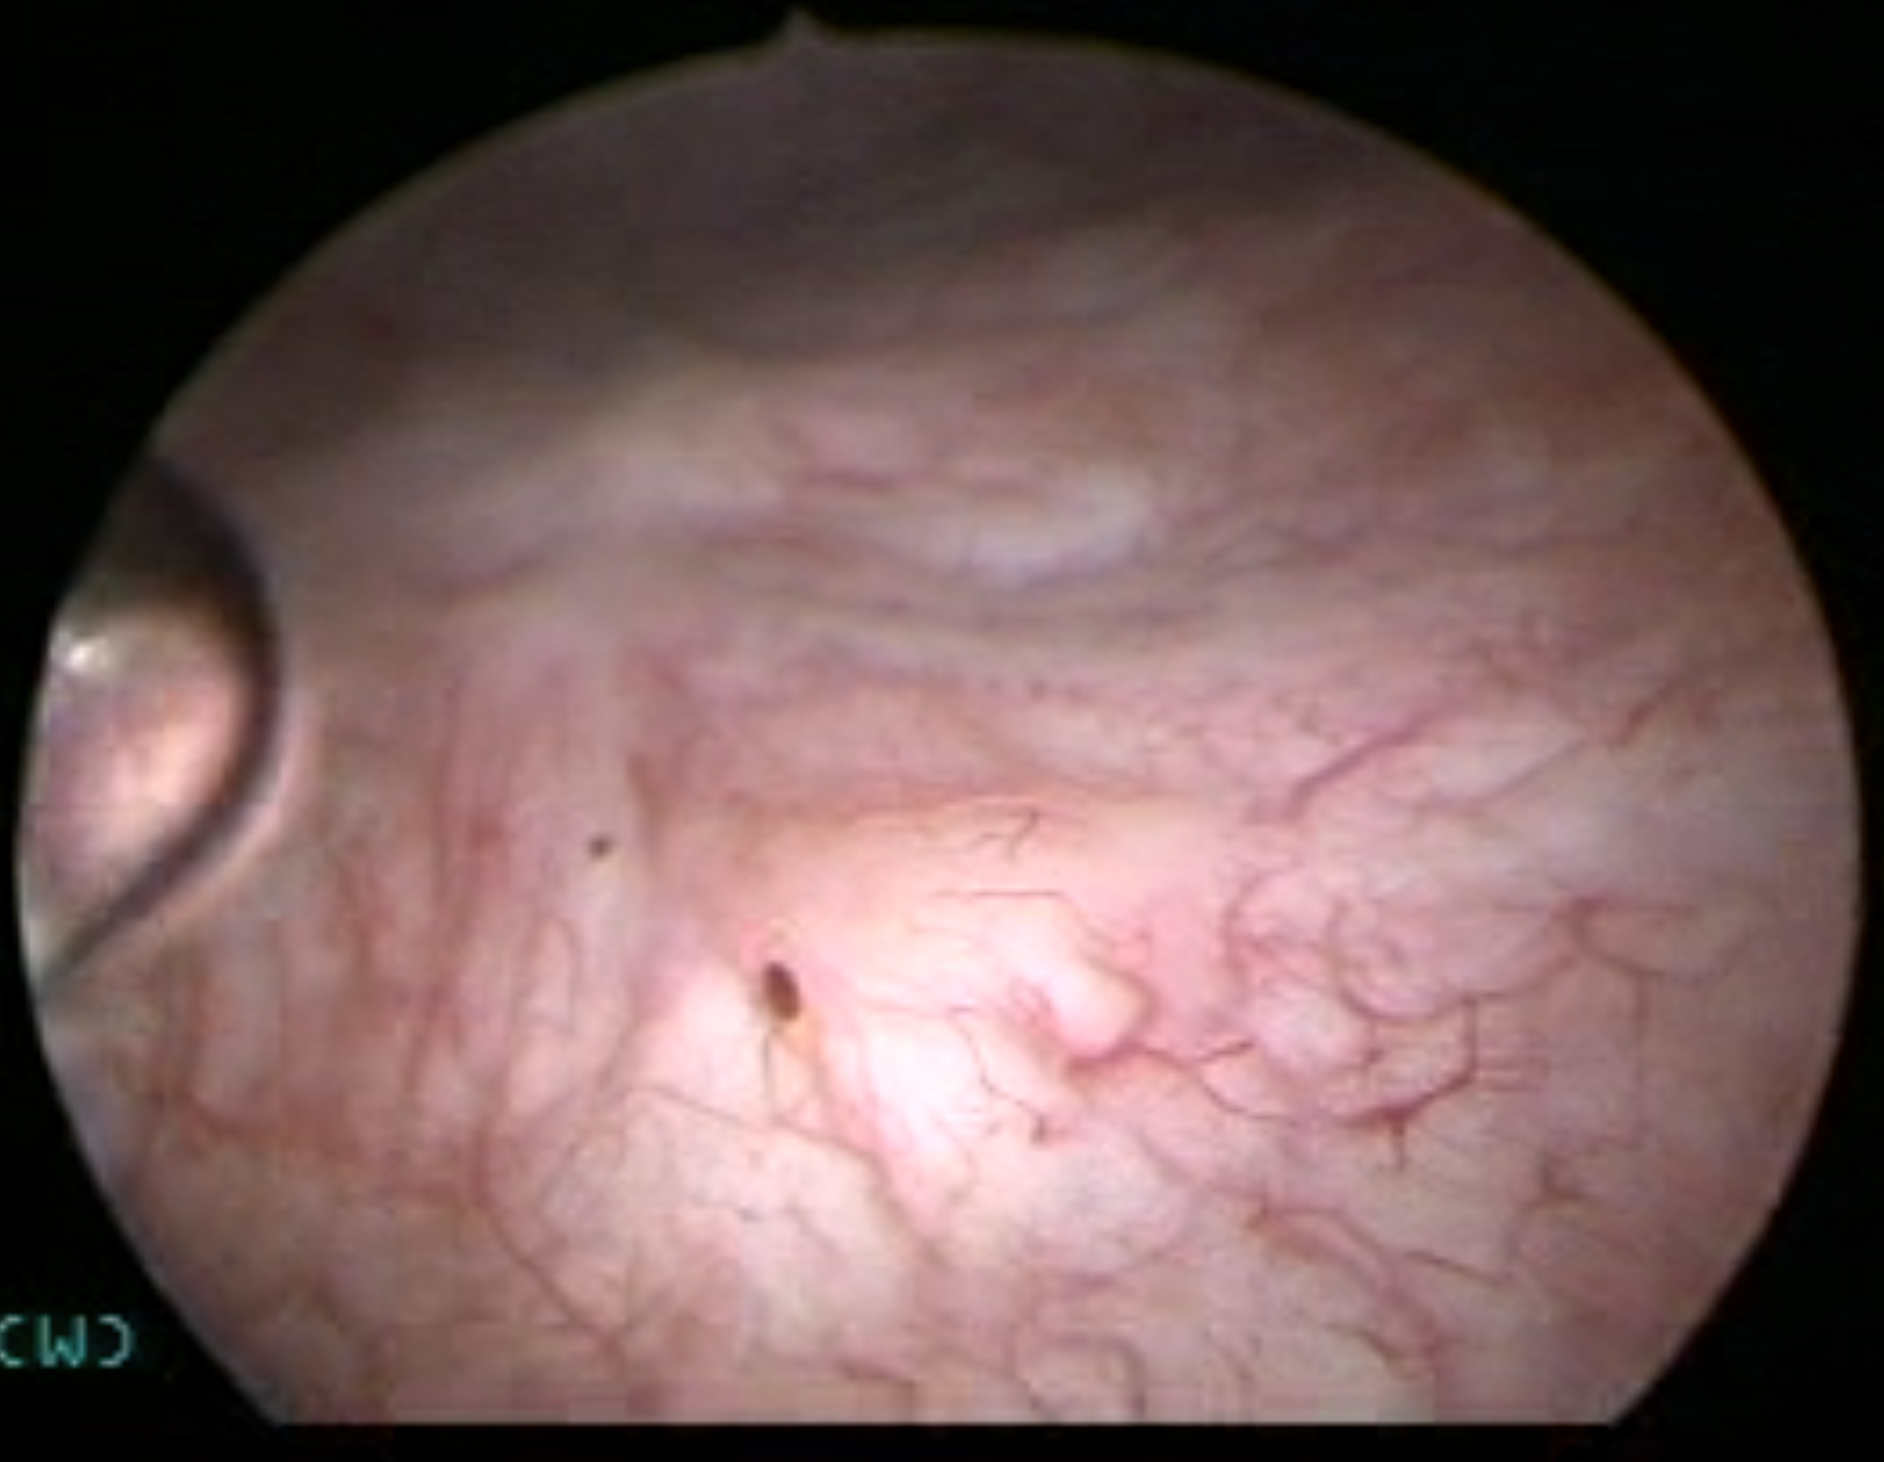
Modality: WLC
Class: Malignant
Subclass: HighGradePapillary
Lesion: L1
Stage: T1
Morphology: Non-papillary
Bladder cancer association: Yes